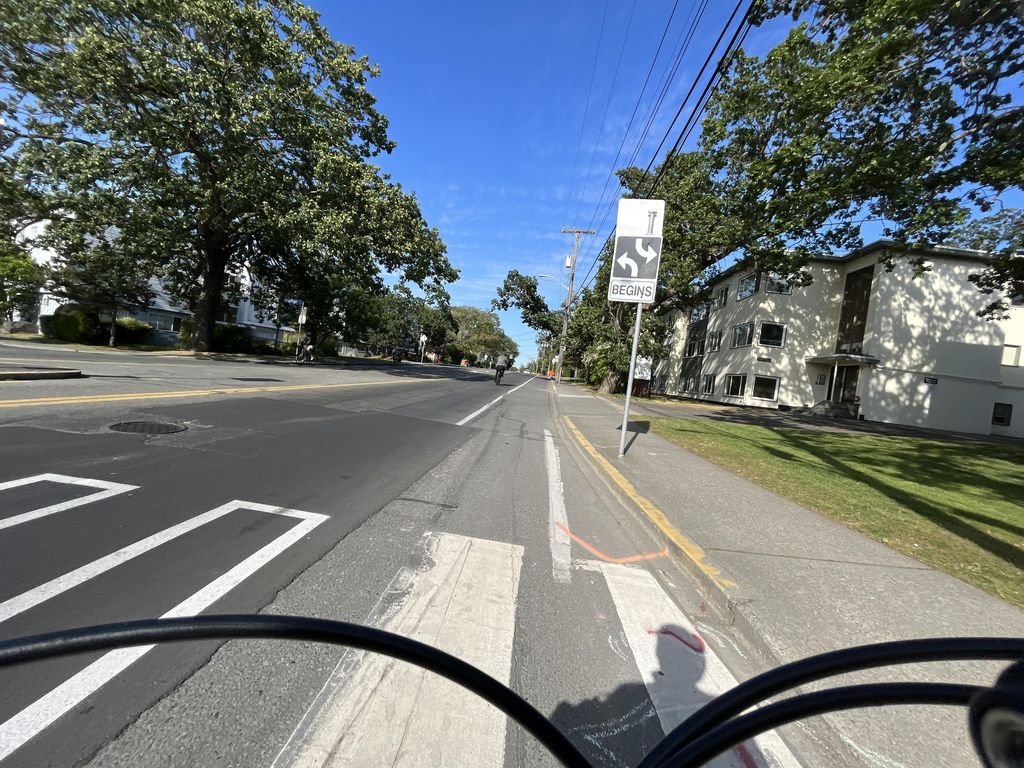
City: victoria